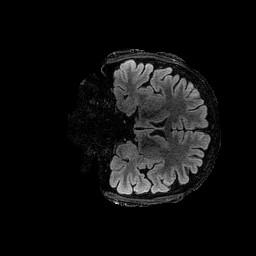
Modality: FLAIR
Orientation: coronal
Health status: ill
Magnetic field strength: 3 T